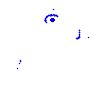
Particle: electron